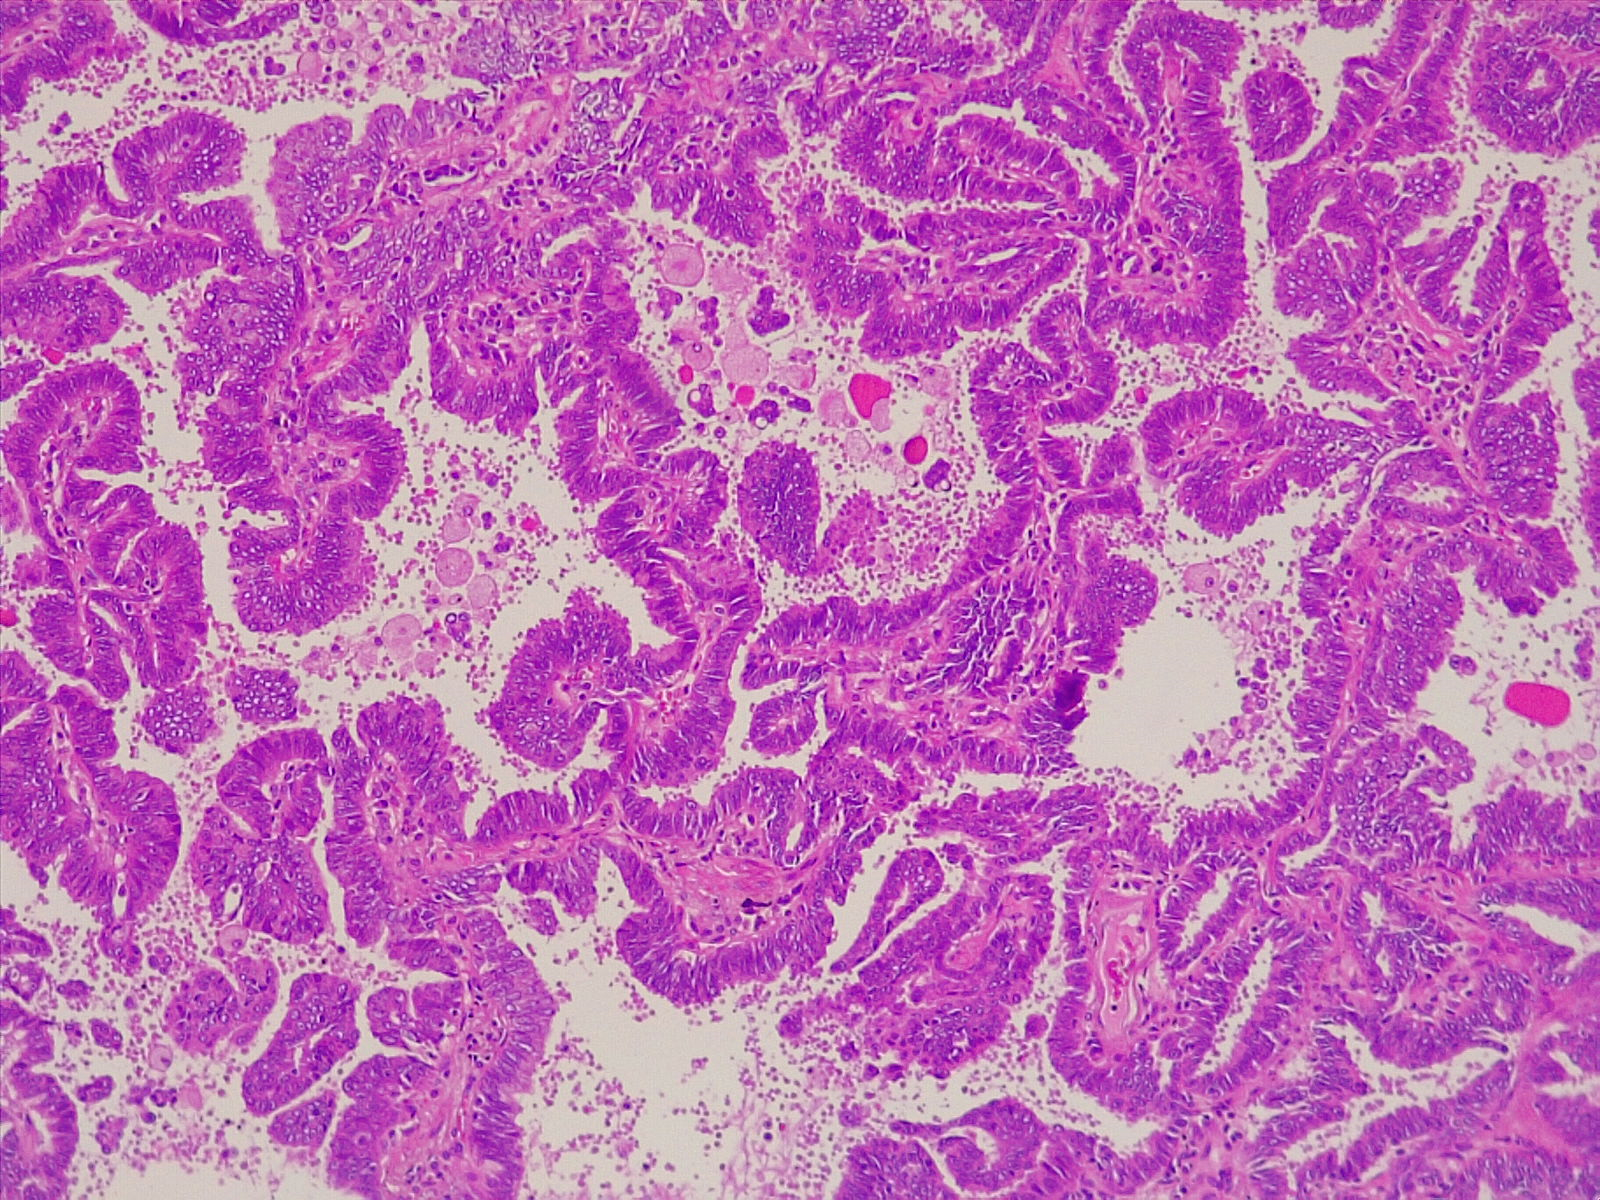
Label: lung adenocarcinoma, well differentiated